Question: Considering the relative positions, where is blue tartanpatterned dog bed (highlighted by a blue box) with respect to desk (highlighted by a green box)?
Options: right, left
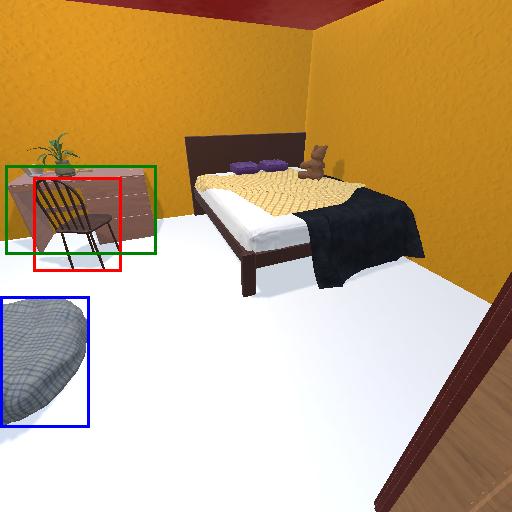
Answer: right